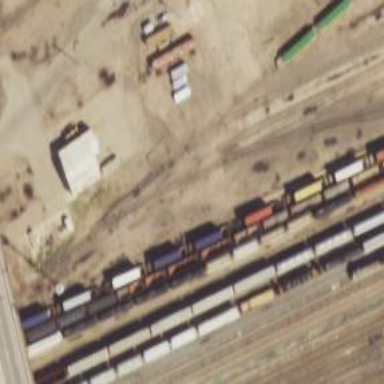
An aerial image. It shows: Railway yard in service.